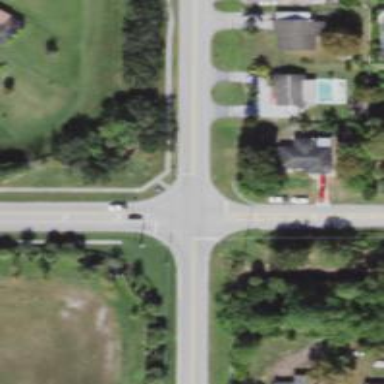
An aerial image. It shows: Stop road.